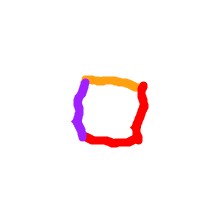
Shape: square